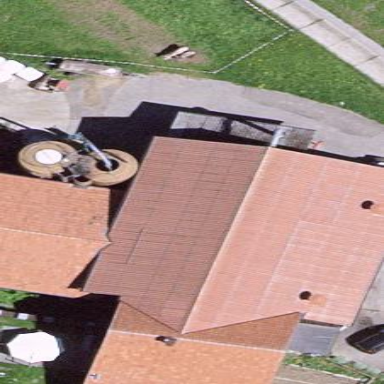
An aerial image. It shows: Farm building.